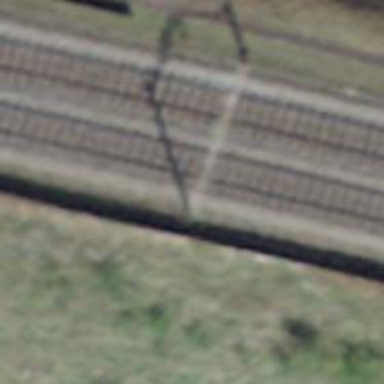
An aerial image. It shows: Single-track electrified railway with contact line.